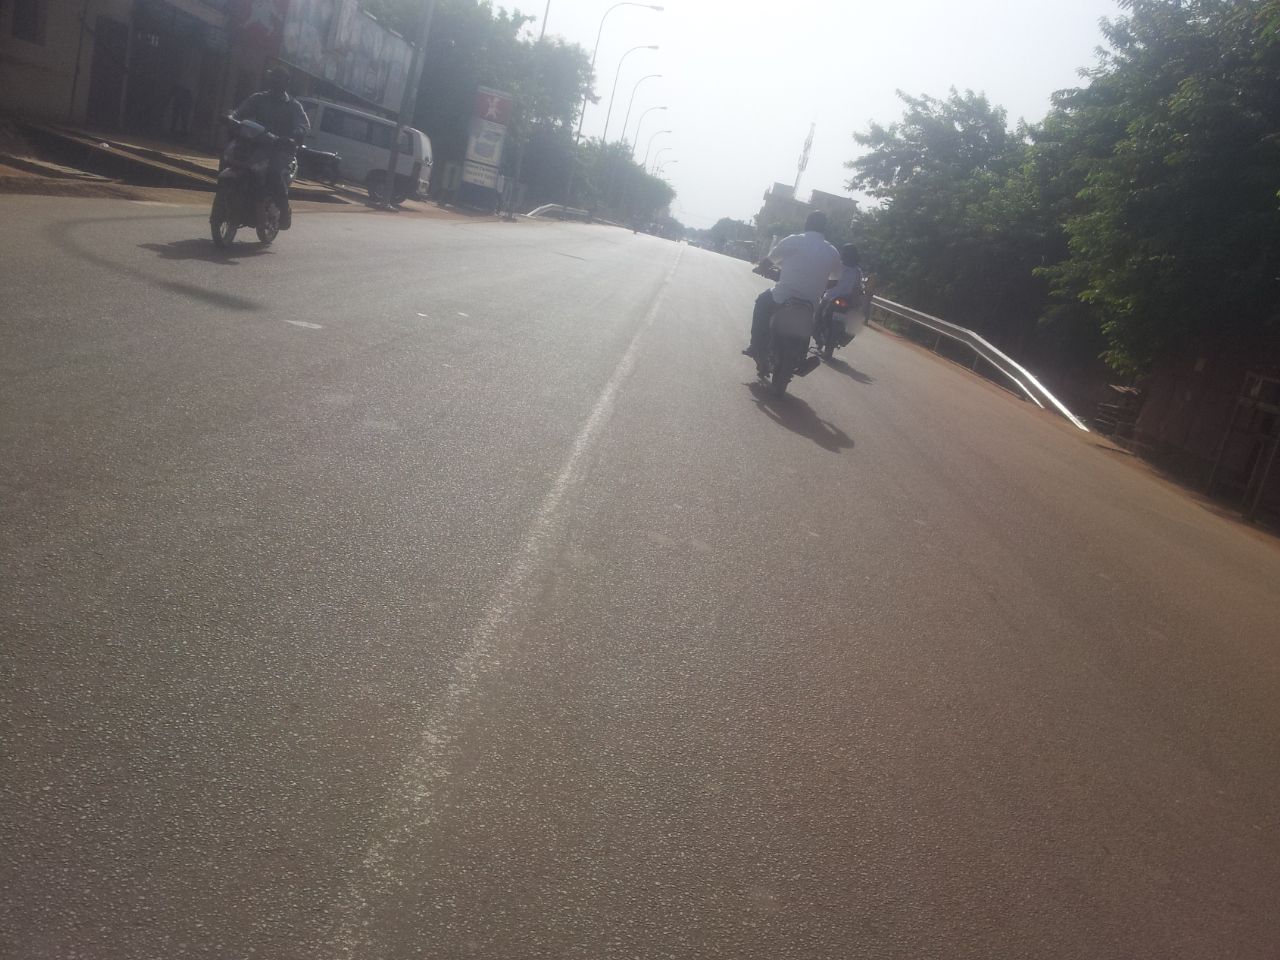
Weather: clear
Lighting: day
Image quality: slightly poor
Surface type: driving surface
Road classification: secondary
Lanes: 4
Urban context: urban centre
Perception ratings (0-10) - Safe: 4.16, Lively: 5.1, Beautiful: 8.34, Boring: 6.17, Depressing: 4.24, Wealthy: 1.14